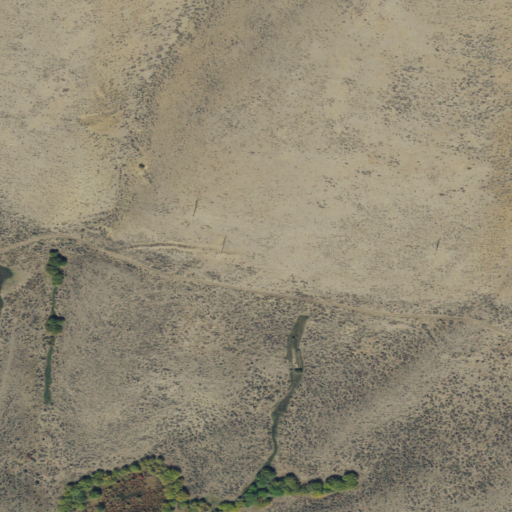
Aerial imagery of depression(s) in Idaho named Ghoul Basin containing grassland, shrub, and evergreen forest